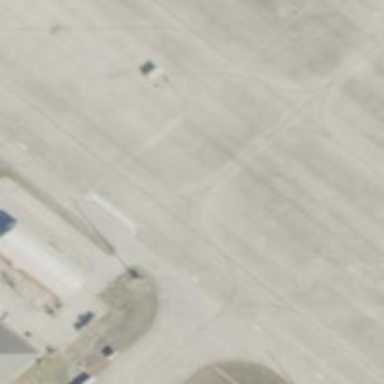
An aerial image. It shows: Asphalt taxiway at the airport.